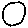
Label: circle